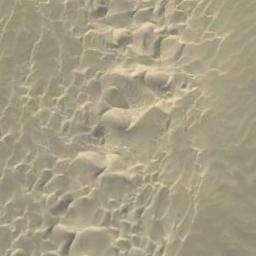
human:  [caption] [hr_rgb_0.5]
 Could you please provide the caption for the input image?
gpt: There is some vegetation in this desert .

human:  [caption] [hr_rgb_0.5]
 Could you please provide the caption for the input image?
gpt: The desert is full of white sand .

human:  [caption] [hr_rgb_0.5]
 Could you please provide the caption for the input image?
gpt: The desert has yellow sand and some trellis dunes of different sizes .

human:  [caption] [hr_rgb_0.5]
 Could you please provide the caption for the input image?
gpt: This is a yellow desert with wavy stripes .

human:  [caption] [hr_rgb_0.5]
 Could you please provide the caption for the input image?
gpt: A yellow desert with many dunes .